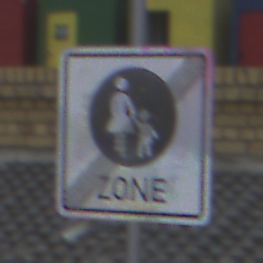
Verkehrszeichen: EndeFussgaengerzone
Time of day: SunriseSunset
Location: Outdoor (Beach)
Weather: Overcast
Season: NotSpecified
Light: Natural